Question: I am tring to open appstore page as model view inside application using following code
'''
[NSDictionary dictionaryWithObject:@"APPID" forKey:SKStoreProductParameterITunesItemIdentifier];
SKStoreProductViewController *productViewController = [[SKStoreProductViewController alloc] init];
[self presentViewController:productViewController animated:YES completion:nil];
'''
but when appstore is open inside application, it is opening as blank page.
Please refer screenshoot attached
I dont understand why appstore page of my app is not opening. I am passing APPID in above code.
Is there any other way to rate application without closing app ?
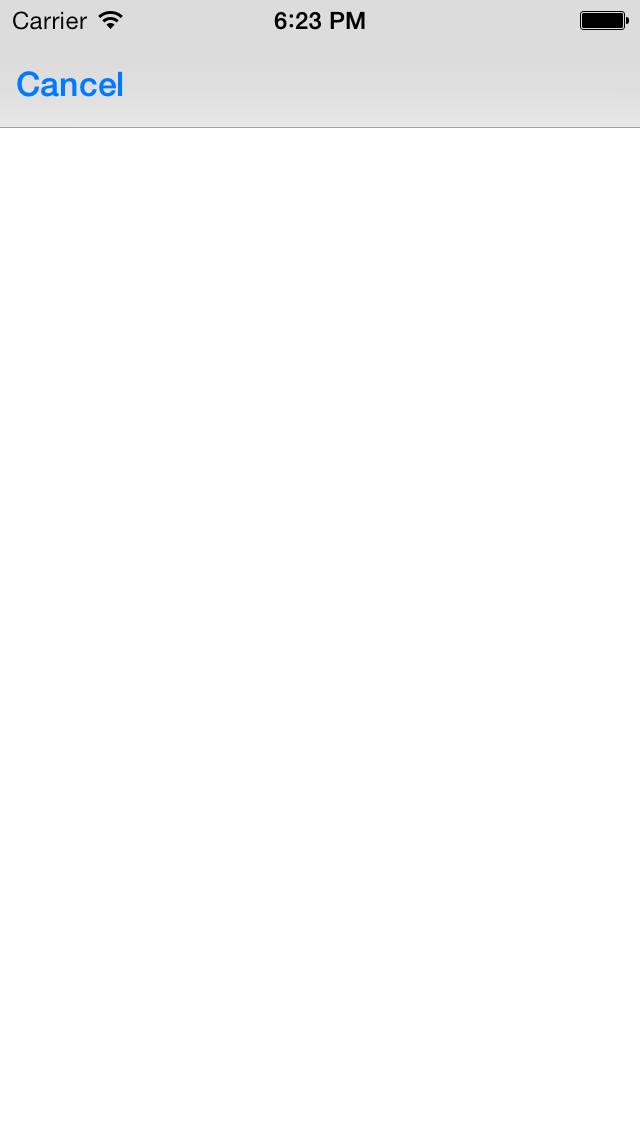
Answer: basically, something like this could help on you, after you linked the 'StoreKit.framework' to your project. please note, it may not be working on simulator; on real device it works well.
# .h
'''
@interface UIYourViewController : UIViewController <SKStoreProductViewControllerDelegate> { }
'''
# .m
'''
- (void)myOwnCustomMethod {
SKStoreProductViewController *_controller = [[SKStoreProductViewController alloc] init];
[_controller setDelegate:self];
[_controller loadProductWithParameters:[NSDictionary dictionaryWithObjectsAndKeys:@"364709193", SKStoreProductParameterITunesItemIdentifier, nil] completionBlock:^(BOOL result, NSError *error) {
if (result) {
[self.navigationController presentViewController:_controller animated:TRUE completion:nil];
} else {
// you can handle the error here, if you'd like to.
}
}];
}
#pragma mark - <SKStoreProductViewControllerDelegate>
- (void)productViewControllerDidFinish:(SKStoreProductViewController *)viewController {
[self dismissViewControllerAnimated:TRUE completion:nil];
}
'''